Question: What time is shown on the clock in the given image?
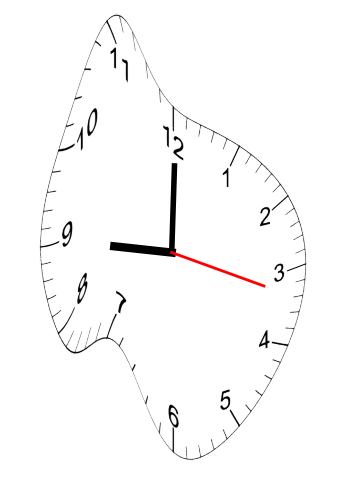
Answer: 09:00:17